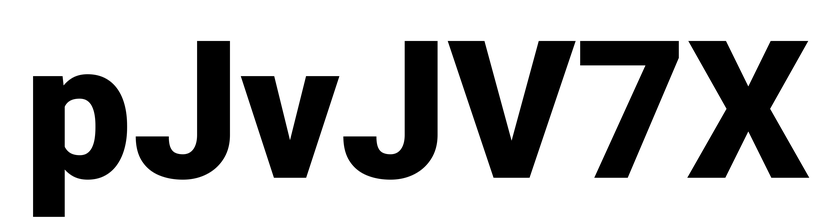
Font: Roboto_Black